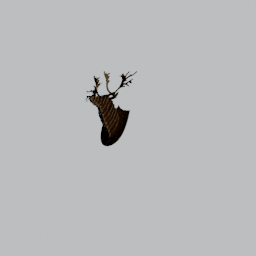
Label: decoration